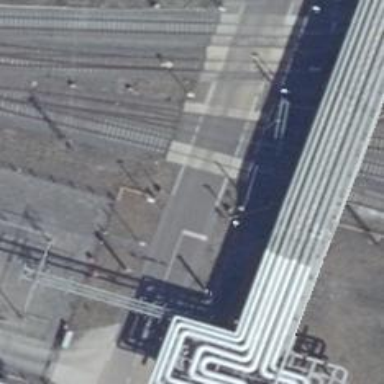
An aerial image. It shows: Railway level crossing.